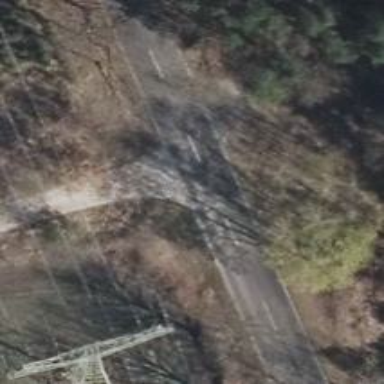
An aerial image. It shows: Secondary road with asphalt surface.